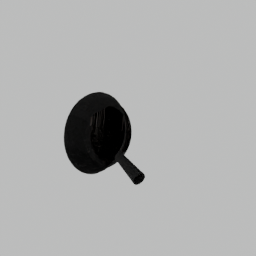
Label: tools